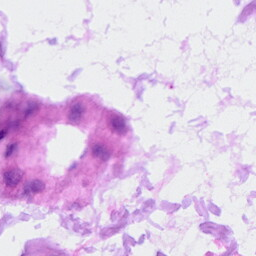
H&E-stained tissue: Ovarian